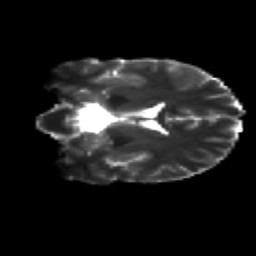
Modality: T2w
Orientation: coronal
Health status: healthy
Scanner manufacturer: siemens
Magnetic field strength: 3 T
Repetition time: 12 s
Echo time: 0.092 s